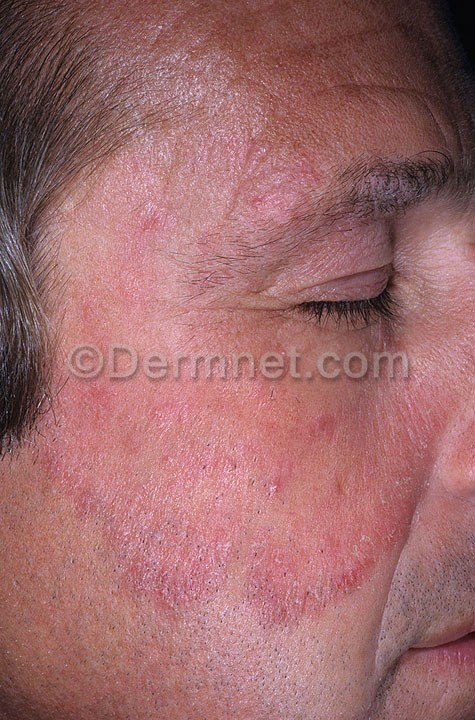
Disease: Tinea Ringworm Candidiasis and other Fungal Infections